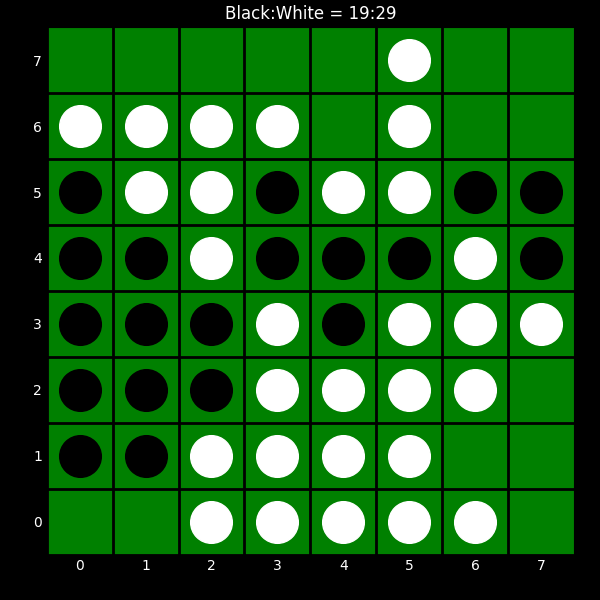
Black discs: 19
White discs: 29